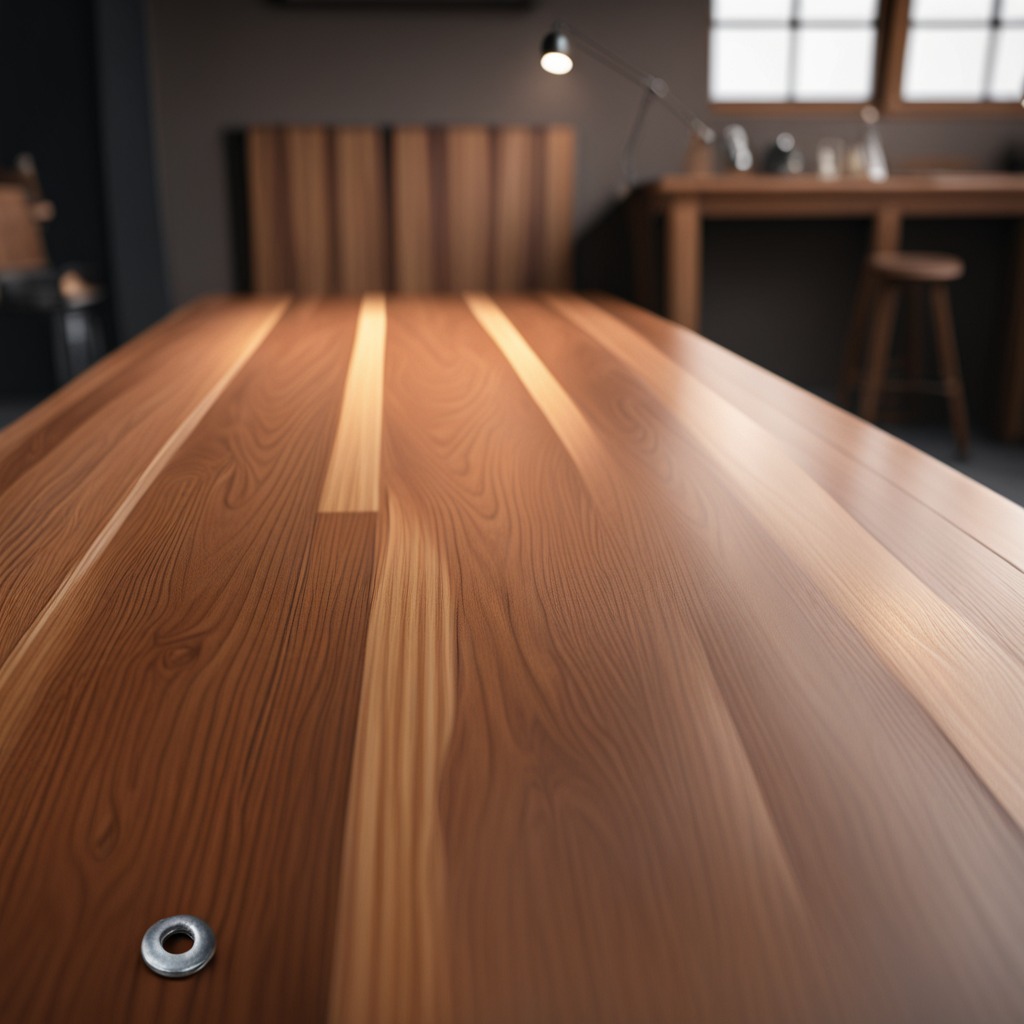
A flat metal washer is lying on a wooden table in a carpentry studio.